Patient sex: F
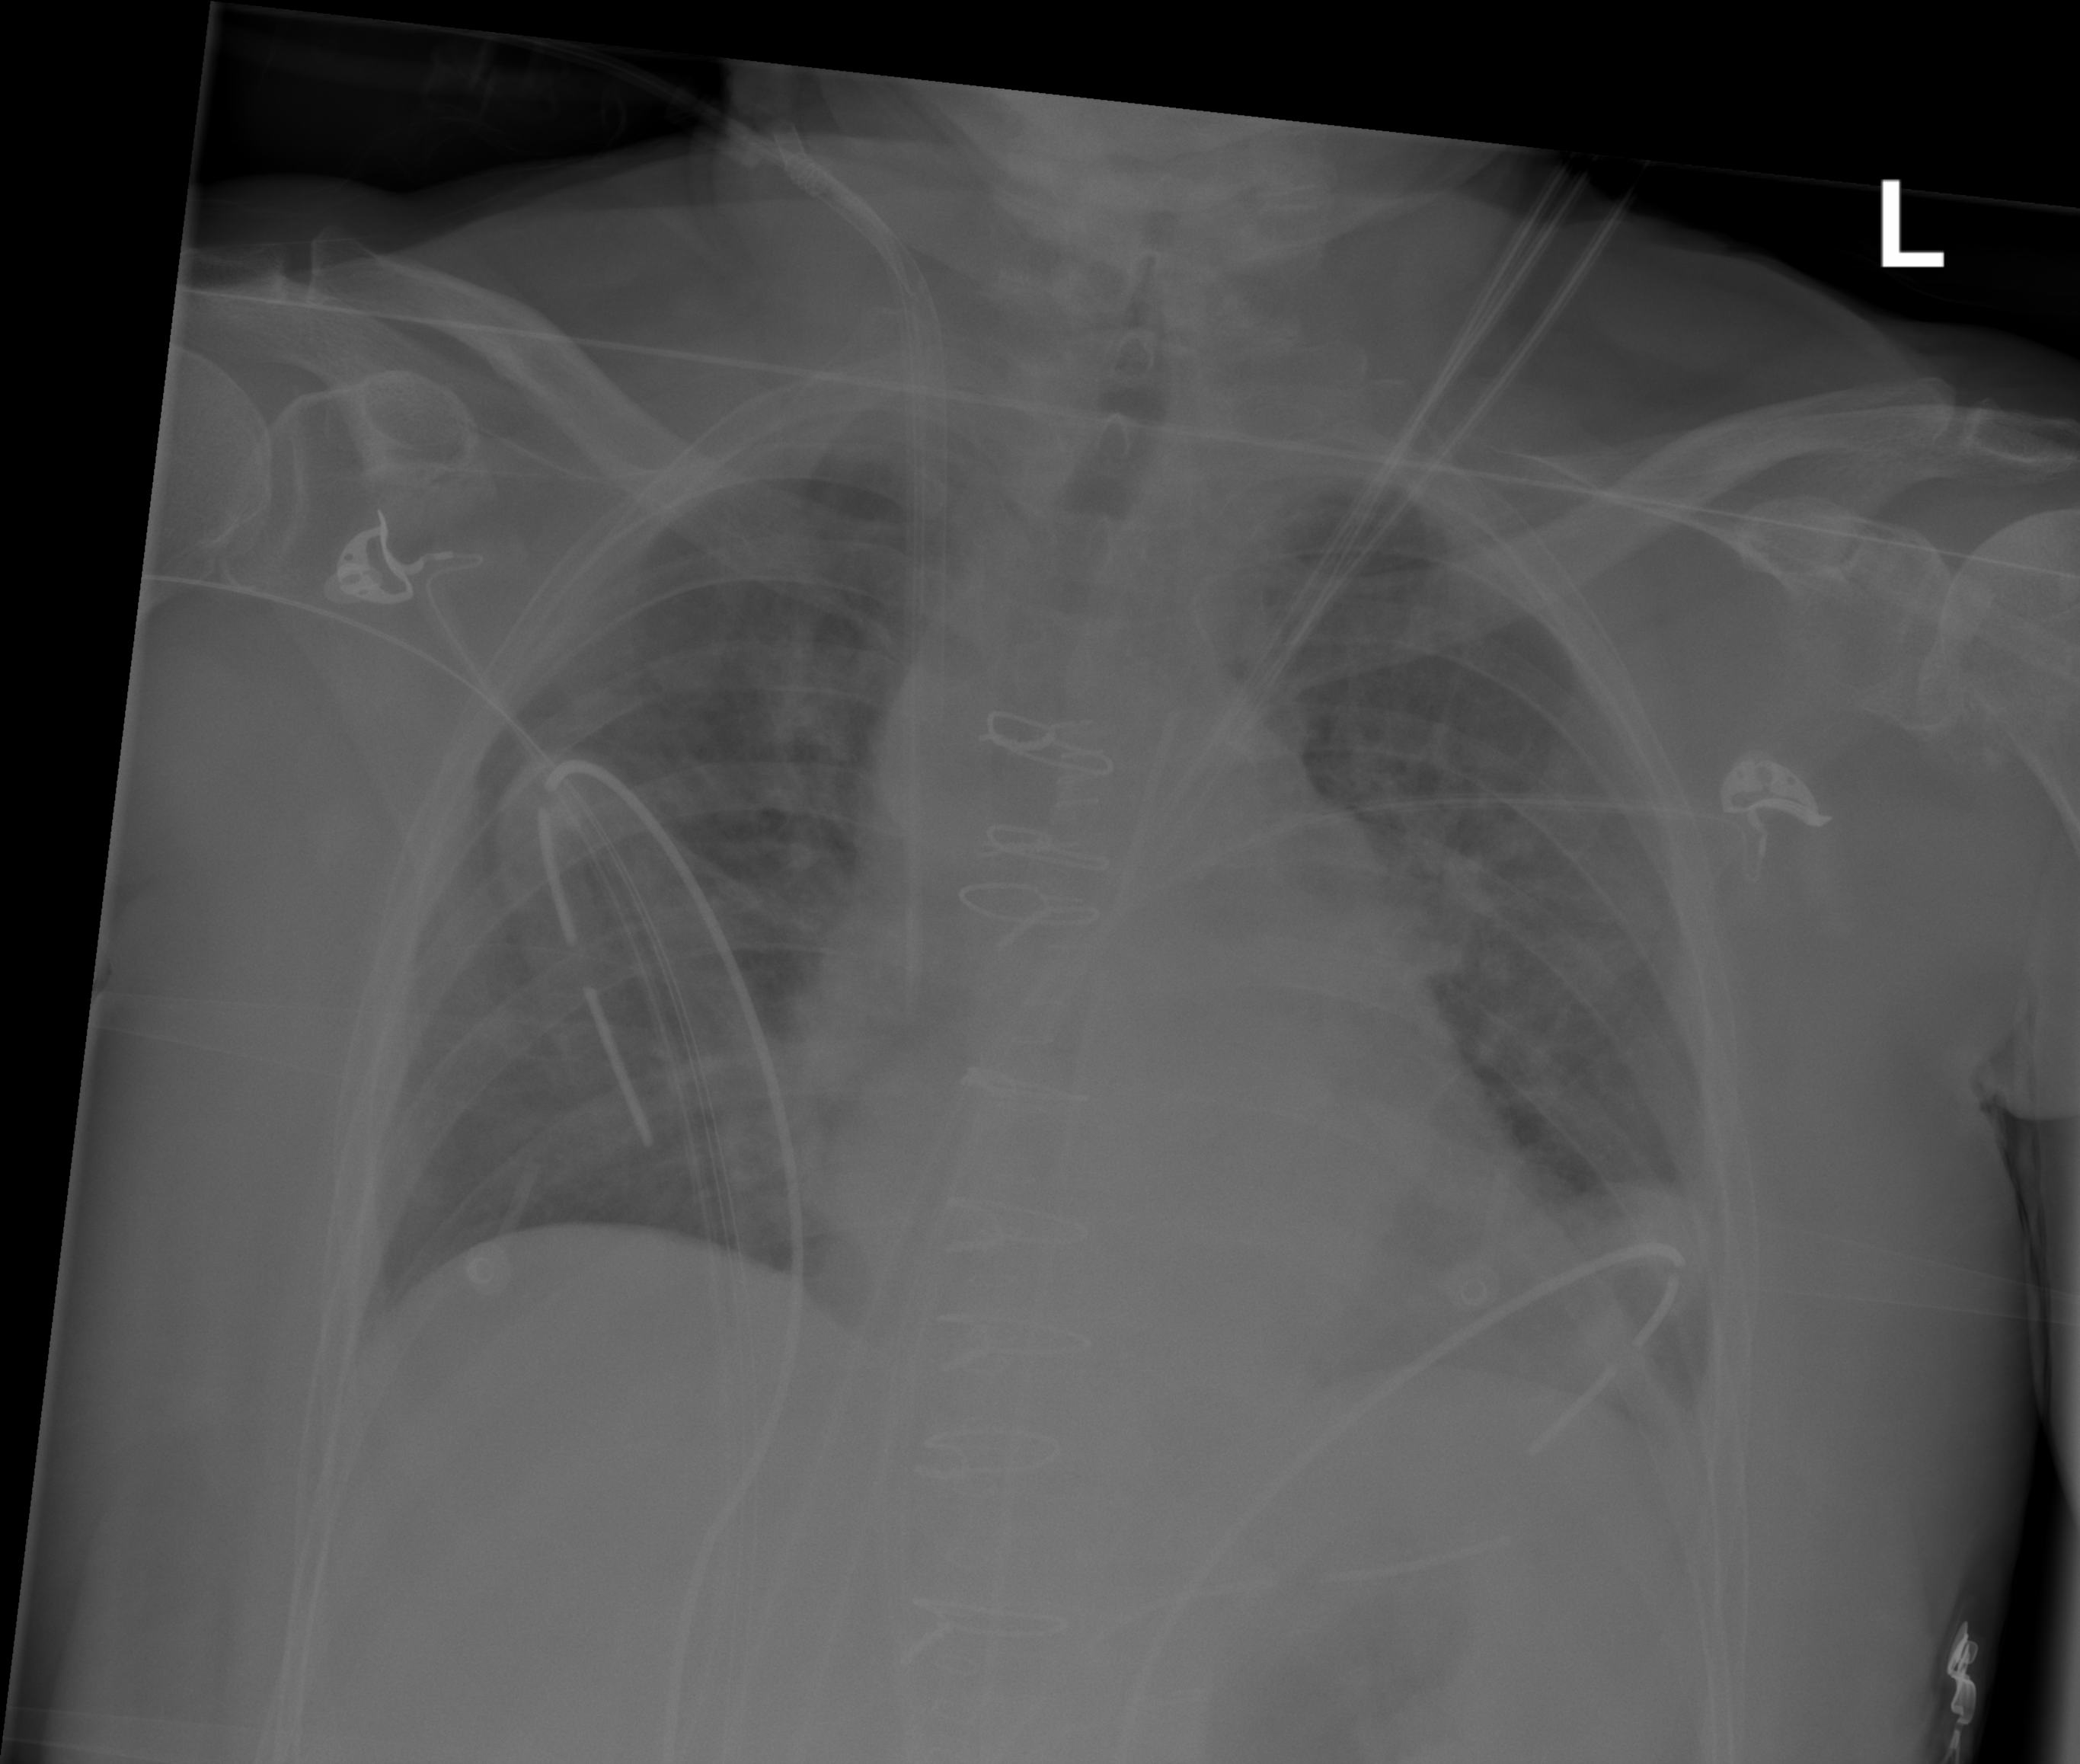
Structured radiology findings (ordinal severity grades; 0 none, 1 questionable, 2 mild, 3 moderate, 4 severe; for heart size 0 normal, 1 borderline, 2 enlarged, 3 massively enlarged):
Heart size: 0
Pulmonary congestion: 2
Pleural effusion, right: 0
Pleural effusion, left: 2
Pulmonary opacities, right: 0
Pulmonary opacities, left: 0
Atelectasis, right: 0
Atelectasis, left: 2